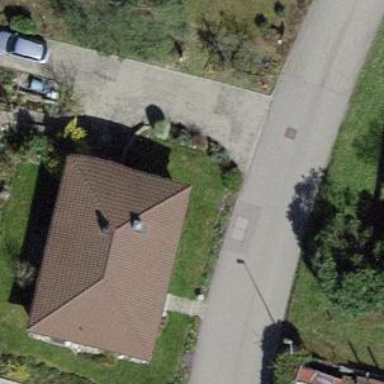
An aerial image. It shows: House with hipped roof.